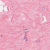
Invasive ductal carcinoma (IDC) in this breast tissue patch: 0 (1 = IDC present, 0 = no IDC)